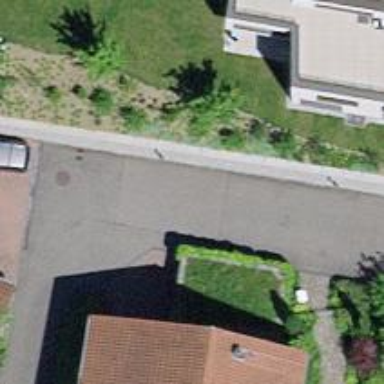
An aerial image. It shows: Asphalt road in residential area.